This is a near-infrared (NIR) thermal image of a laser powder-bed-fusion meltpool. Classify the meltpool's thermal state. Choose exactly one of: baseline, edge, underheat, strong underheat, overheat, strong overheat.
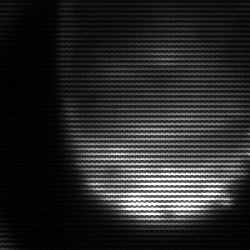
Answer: edge